Question: In my Android app, I would like to create text links that act like buttons.

I want the links to behave exactly like hyperlinks in HTML pages but I want them to work like Android buttons when they are clicked.
How can I achieve that?
(Note: 'Linkify' is not what I am looking for here. I don't want links to web pages. I want the links to work like ordinary buttons. 'SpannableString' might work but I am not sure how to do it.)
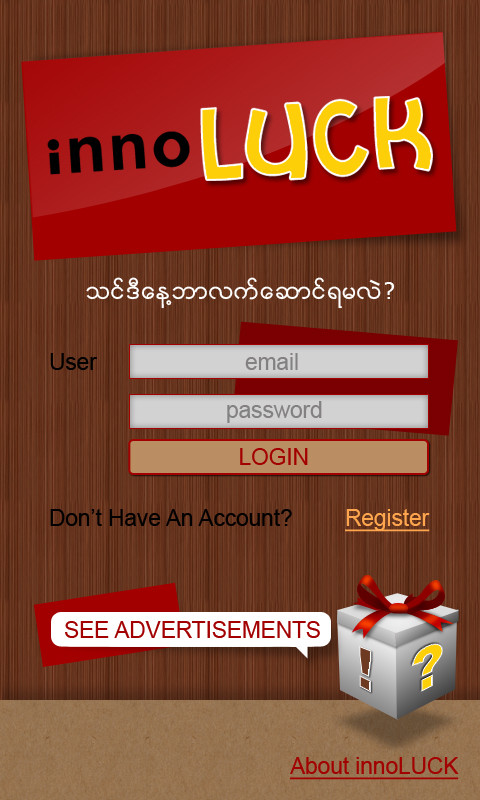
Answer: Use a 'Clickable Span' as suggested.
<URL>
'''
String s ="Your text";
TextView tv = (TextView) findViewById( R.id.textView1);
SpannableString ss= new SpannableString(s);
ss.setSpan(new MyClickableSpan(s), 0, ss.length(), Spannable.SPAN_EXCLUSIVE_EXCLUSIVE);
ss.setSpan(newForegroundColorSpan(Color.Blue),0,ss.length(),Spannable.SPAN_EXCLUSIVE_EXCLUSIVE);
tv.setText(ss1);
tv.setMovementMethod(LinkMovementMethod.getInstance());
class MyClickableSpan extends ClickableSpan{
String clicked;
public MyClickableSpan(String string) {
super();
clicked =string;
}
public void onClick(View tv) {
Toast.makeText(getApplicationContext(), "Clicked Text",Toast.LENGTH_SHORT).show();
}
@Override
public void updateDrawState(TextPaint ds) {
ds.setUnderlineText(false); // set to false to remove underline
}
}
'''